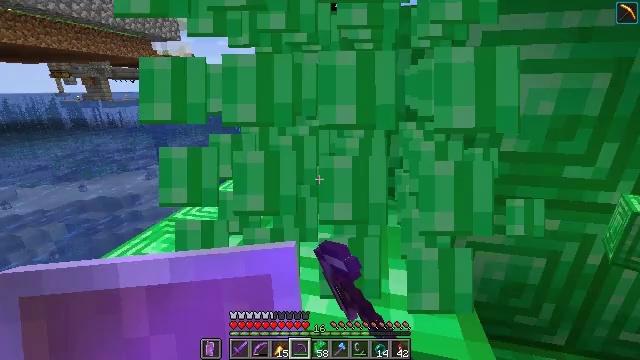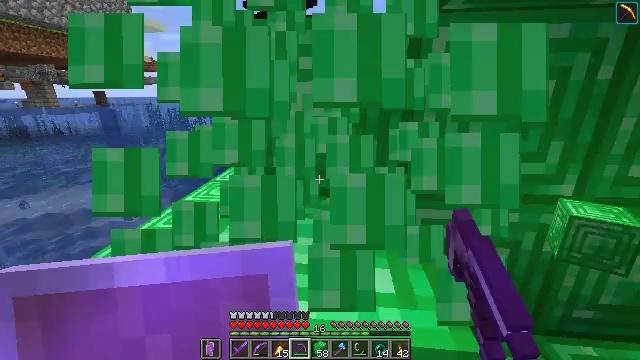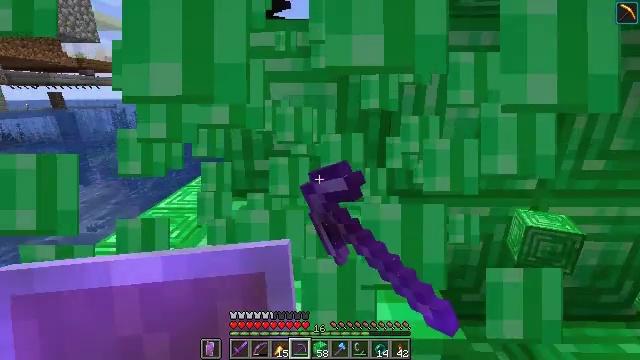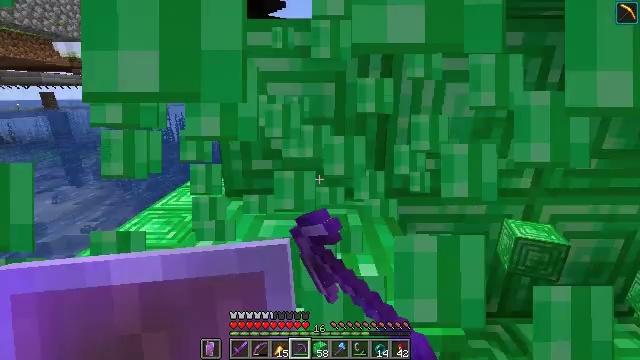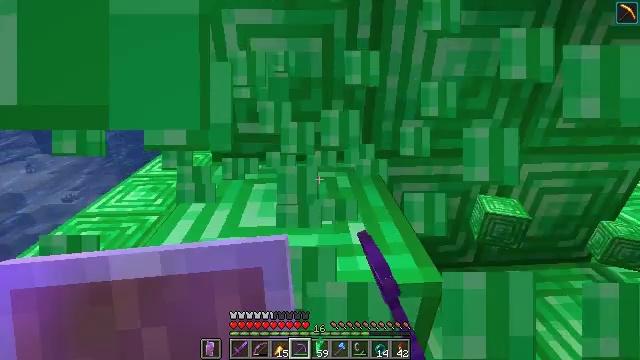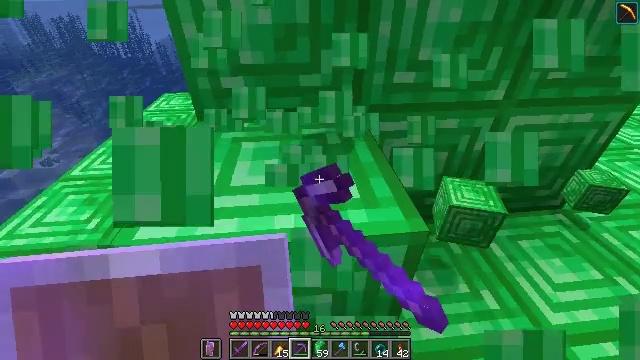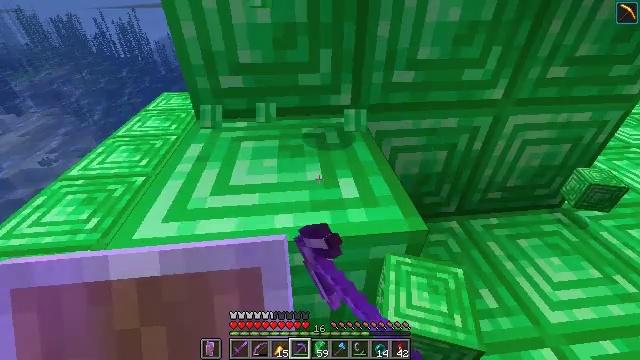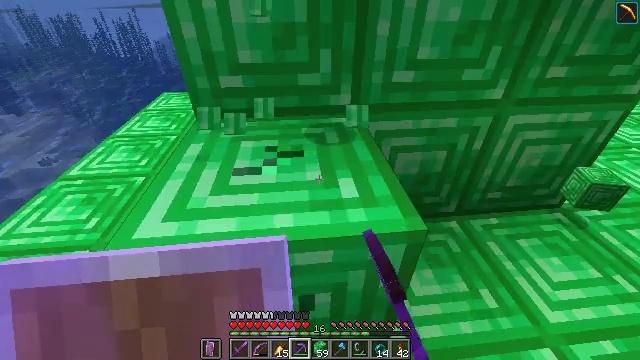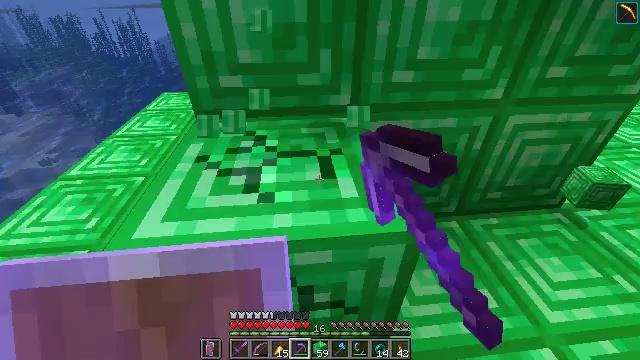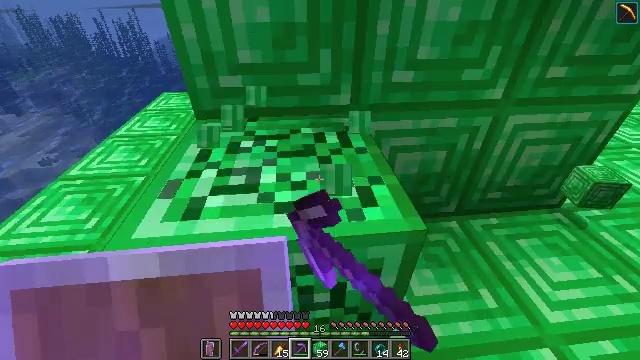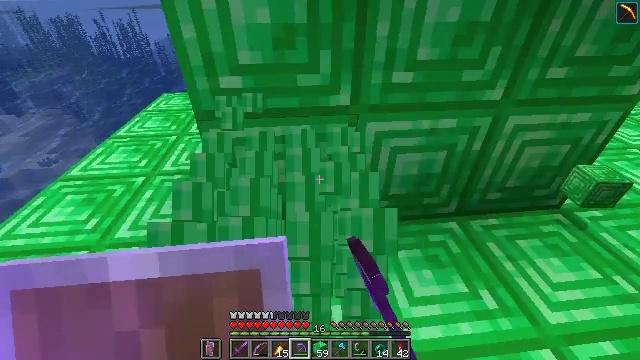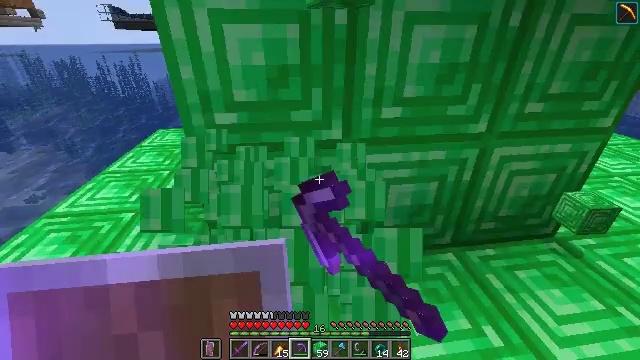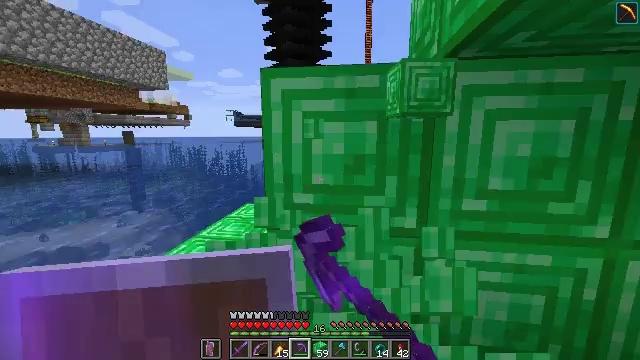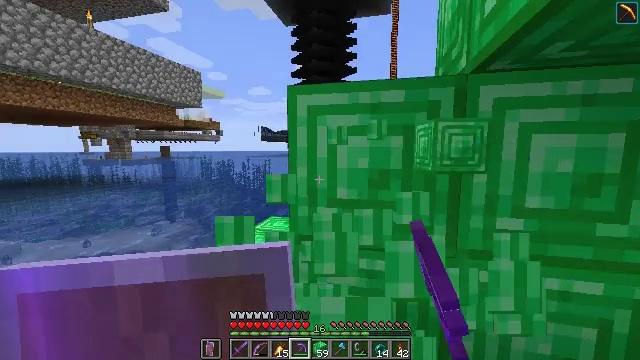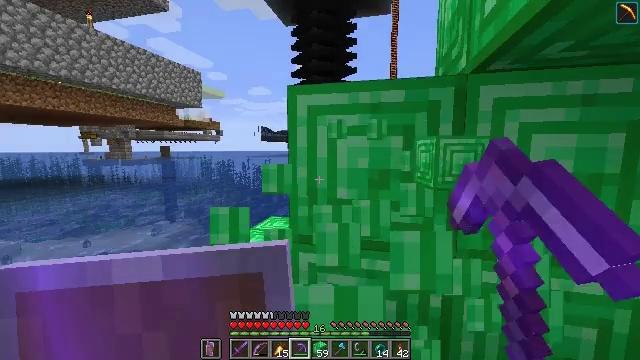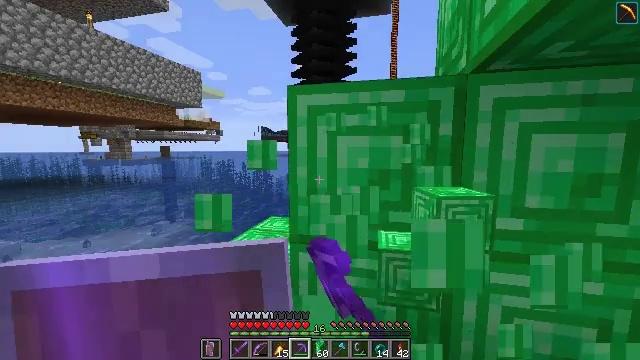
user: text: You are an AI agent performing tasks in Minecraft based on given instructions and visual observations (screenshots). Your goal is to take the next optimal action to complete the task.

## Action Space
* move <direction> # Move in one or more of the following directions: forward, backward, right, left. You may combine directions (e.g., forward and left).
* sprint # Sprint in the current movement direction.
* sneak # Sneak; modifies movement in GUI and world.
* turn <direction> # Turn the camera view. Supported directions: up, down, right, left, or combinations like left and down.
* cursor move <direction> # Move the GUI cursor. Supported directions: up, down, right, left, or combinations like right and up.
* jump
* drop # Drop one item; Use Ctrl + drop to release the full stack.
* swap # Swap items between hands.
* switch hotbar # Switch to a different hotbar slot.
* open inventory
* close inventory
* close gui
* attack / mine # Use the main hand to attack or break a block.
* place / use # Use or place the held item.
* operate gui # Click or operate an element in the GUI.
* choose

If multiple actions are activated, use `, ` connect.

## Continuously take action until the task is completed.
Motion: motion action
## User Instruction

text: Harvest the emerald block.
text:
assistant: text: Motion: turn right and up, attack / mine
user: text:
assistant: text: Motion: turn right, attack / mine
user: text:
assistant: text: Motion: attack / mine
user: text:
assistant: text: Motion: turn right and down, attack / mine
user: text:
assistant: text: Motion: turn right and down, attack / mine
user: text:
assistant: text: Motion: attack / mine
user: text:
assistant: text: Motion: attack / mine
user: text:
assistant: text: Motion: attack / mine
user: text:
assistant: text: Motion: attack / mine
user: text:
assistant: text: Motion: attack / mine
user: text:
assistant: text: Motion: turn right and up, attack / mine
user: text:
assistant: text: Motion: turn left and up, attack / mine
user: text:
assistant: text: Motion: turn left and up, attack / mine
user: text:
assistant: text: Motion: attack / mine
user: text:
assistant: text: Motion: attack / mine
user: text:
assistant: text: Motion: turn down, attack / mine
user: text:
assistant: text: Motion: turn right and down, attack / mine
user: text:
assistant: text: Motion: turn right and down, attack / mine
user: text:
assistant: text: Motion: attack / mine
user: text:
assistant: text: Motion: turn right, attack / mine
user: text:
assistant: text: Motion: move right, attack / mine
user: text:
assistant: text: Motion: move right, attack / mine
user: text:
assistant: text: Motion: move right, attack / mine
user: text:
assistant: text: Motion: move right, attack / mine
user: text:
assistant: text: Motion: move right, attack / mine
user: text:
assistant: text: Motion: move right, attack / mine
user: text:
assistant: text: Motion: attack / mine
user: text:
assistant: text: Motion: attack / mine
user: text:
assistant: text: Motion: attack / mine
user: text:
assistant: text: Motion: attack / mine